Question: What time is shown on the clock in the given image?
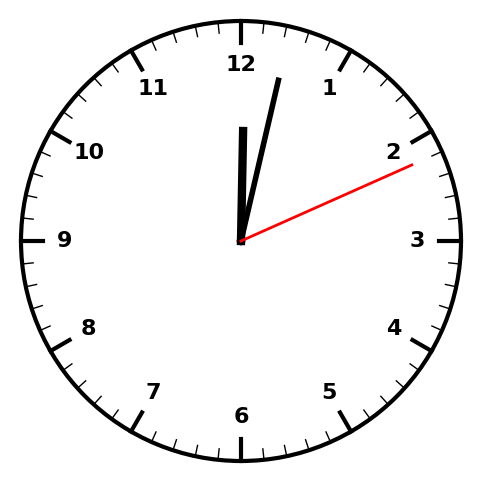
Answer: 12:02:11